Here is the envelope spectrum of one vibration snapshot from a rolling-element bearing, with each characteristic fault-frequency family marked on the frequency axis. Diagnose the bearing from this image, choosing from: normal, inner_race, outer_race, ball.
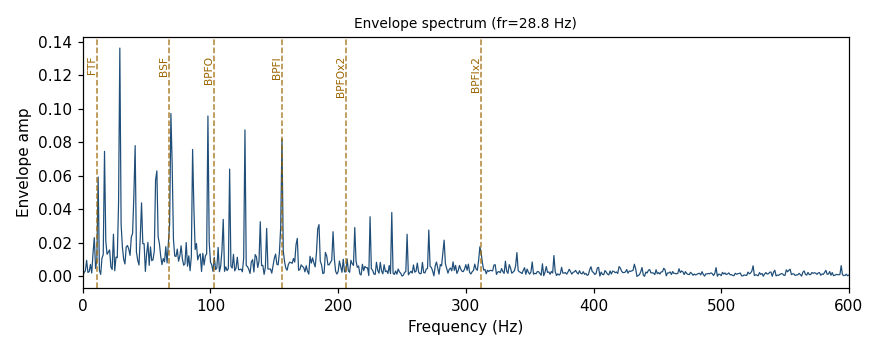
Answer: inner_race